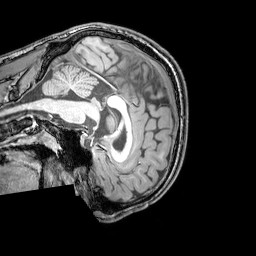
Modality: T1w
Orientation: sagittal
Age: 25
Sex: male
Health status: healthy
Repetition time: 0.081 s
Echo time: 0.037 s